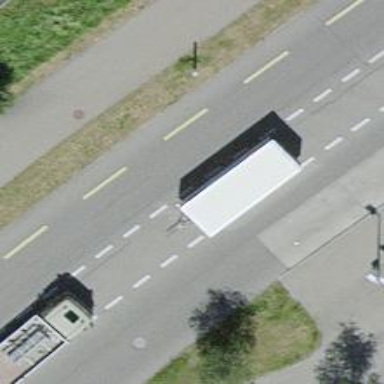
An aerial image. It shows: Secondary road with asphalt surface. There is designated lane for cyclists on the left side.